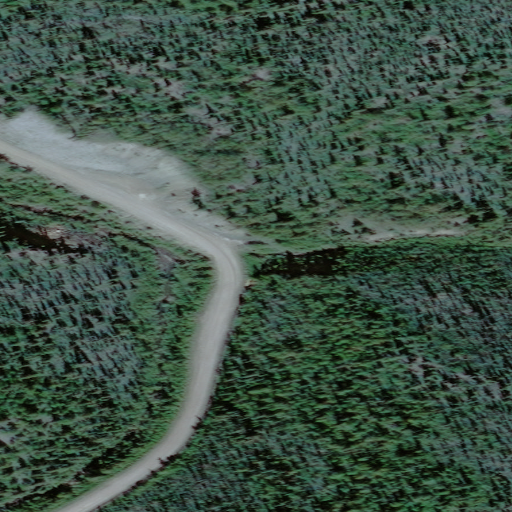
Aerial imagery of valley in Alaska named Star Gulch containing only unknown